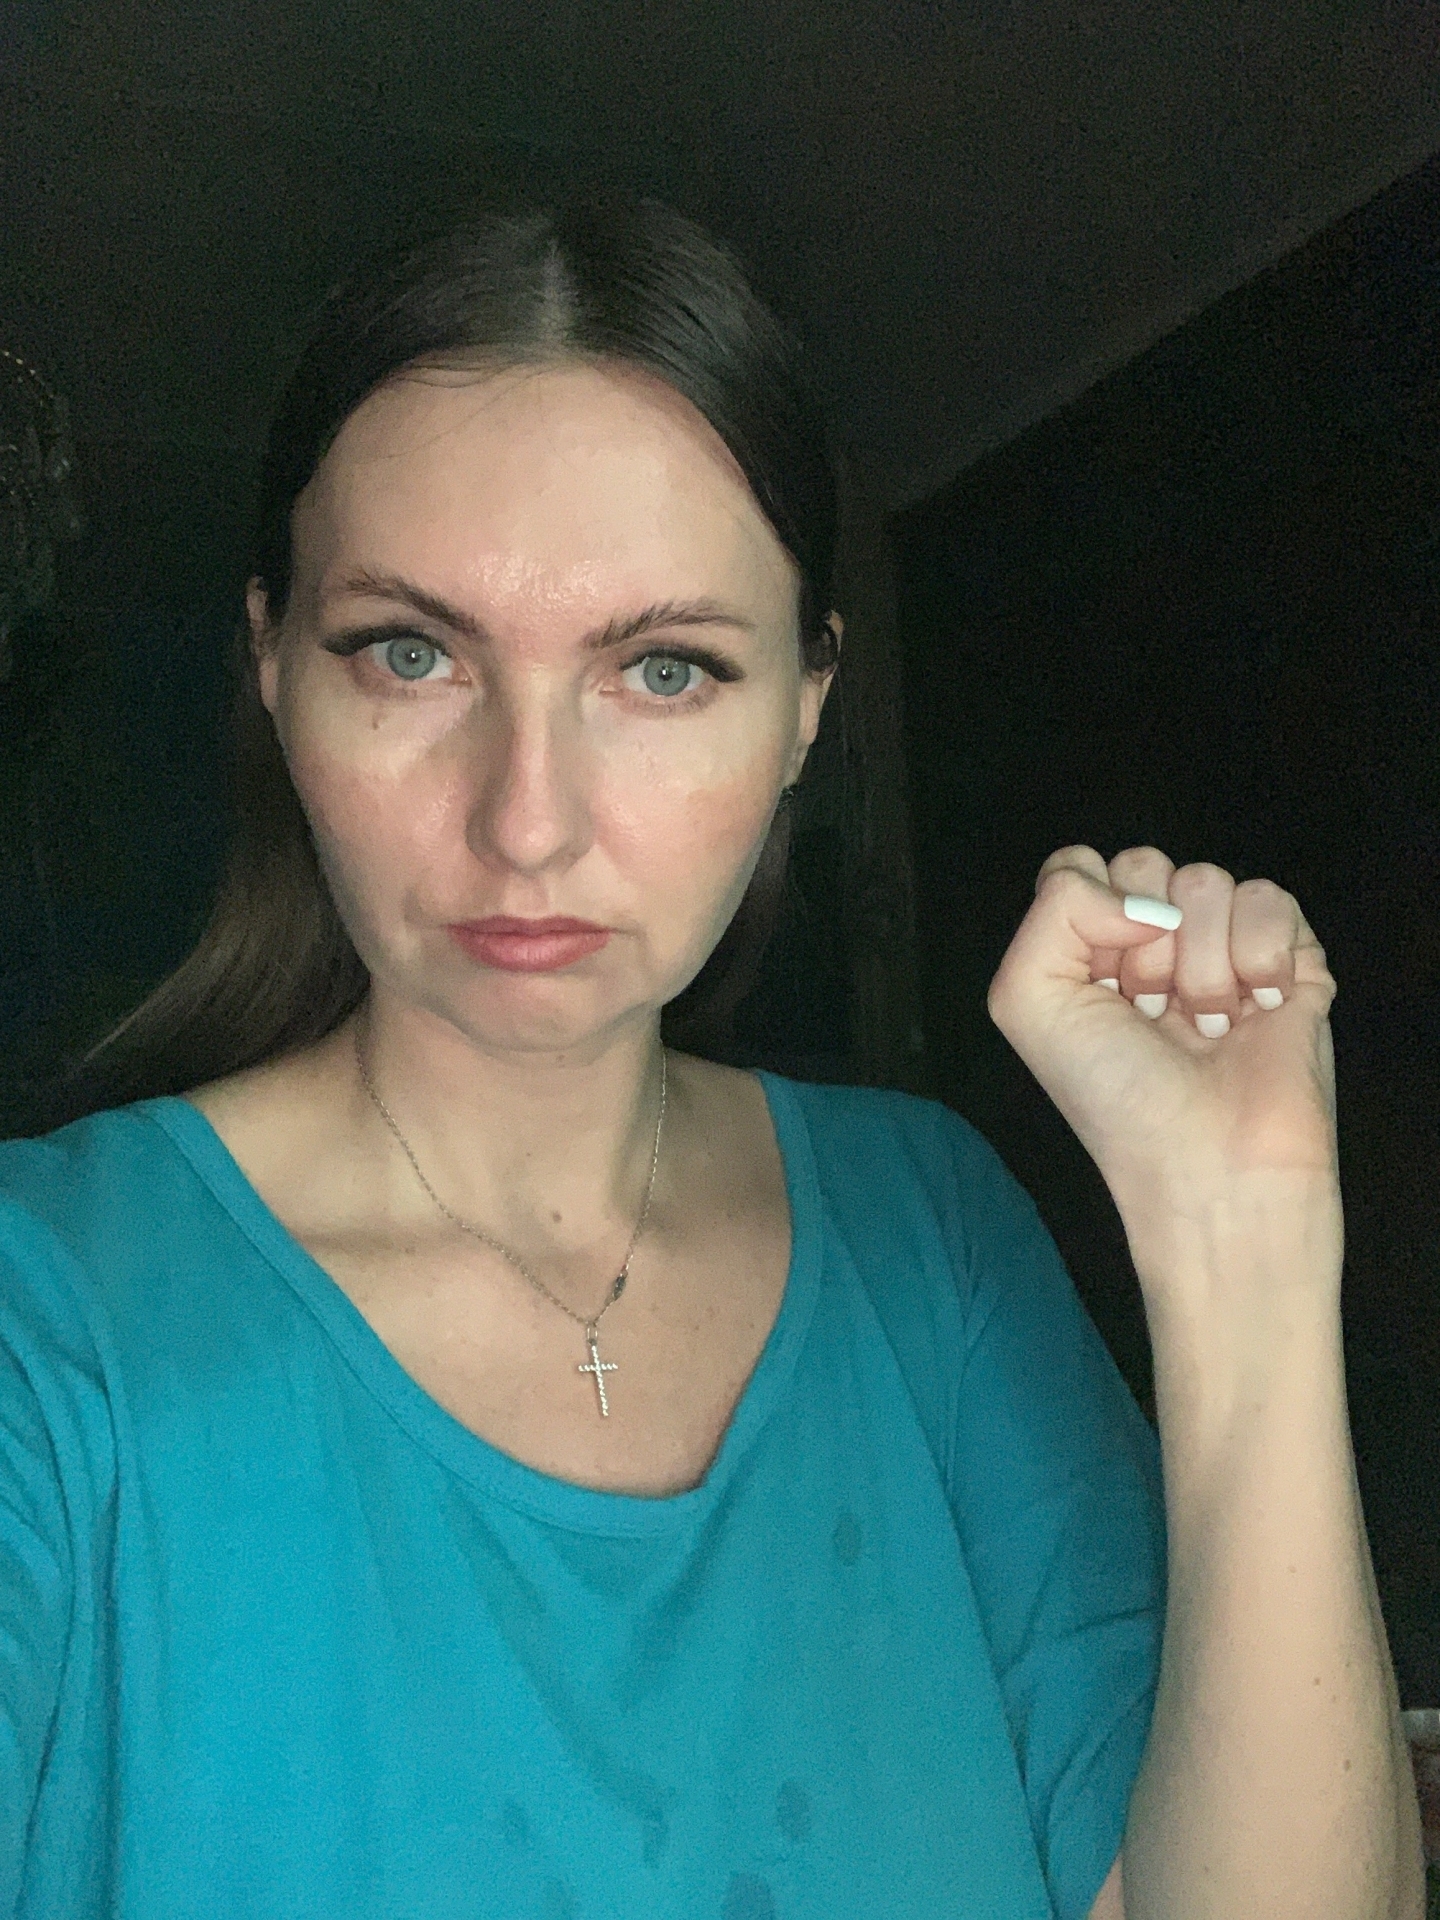
Label: noise